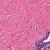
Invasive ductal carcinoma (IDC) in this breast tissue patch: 0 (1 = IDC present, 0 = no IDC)